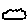
Label: cloud